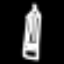
Label: pencil